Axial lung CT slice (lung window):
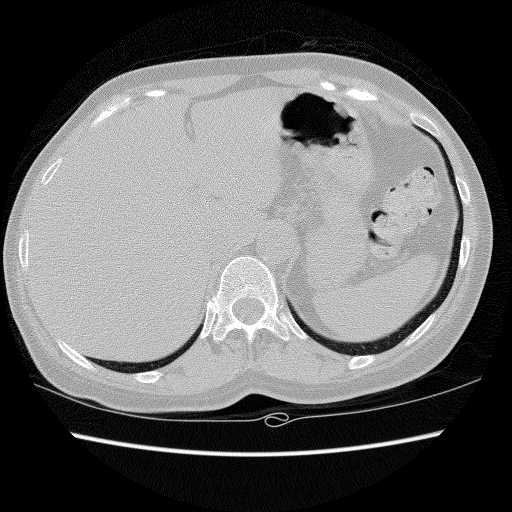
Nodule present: no